Field crop: tomato
Growth stage: 2
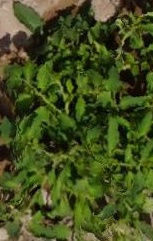
Species: tomato